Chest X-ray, AP view. Patient: 15 years old, sex M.
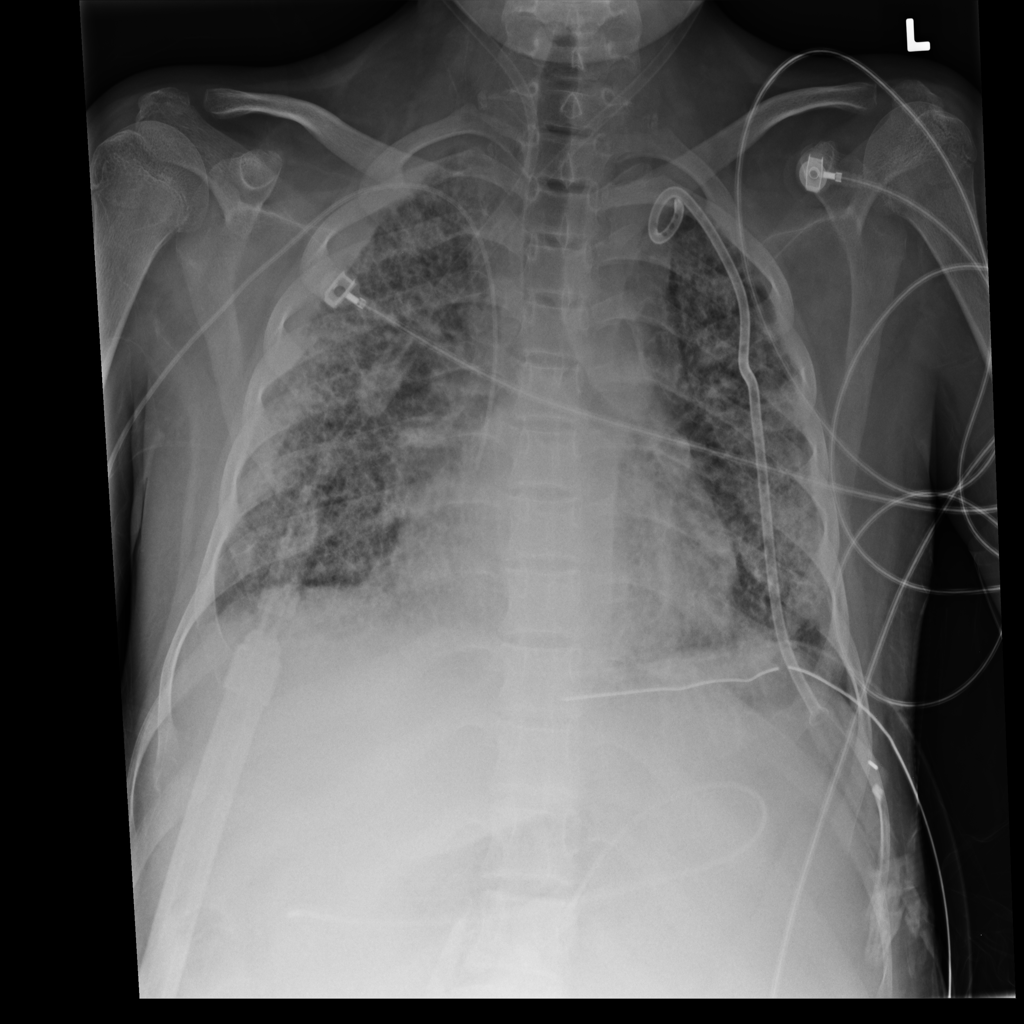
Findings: Pneumothorax